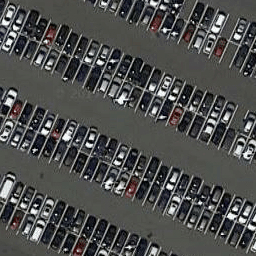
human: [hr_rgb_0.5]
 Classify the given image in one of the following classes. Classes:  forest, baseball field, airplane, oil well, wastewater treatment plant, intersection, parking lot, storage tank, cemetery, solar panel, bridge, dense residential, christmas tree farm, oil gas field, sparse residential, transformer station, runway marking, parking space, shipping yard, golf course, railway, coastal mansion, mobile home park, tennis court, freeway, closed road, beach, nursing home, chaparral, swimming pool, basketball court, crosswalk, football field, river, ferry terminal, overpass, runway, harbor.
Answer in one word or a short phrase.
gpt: parking lot